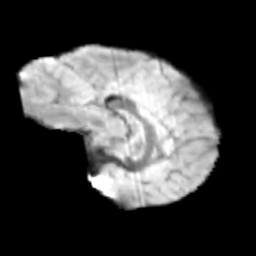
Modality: T2w
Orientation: sagittal
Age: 9
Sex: male
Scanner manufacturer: siemens
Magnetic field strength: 3 T
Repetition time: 3.8 s
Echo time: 0.07 s